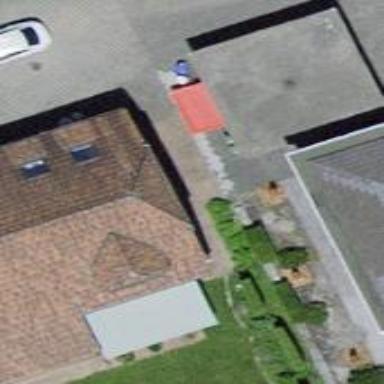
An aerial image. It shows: Garage.